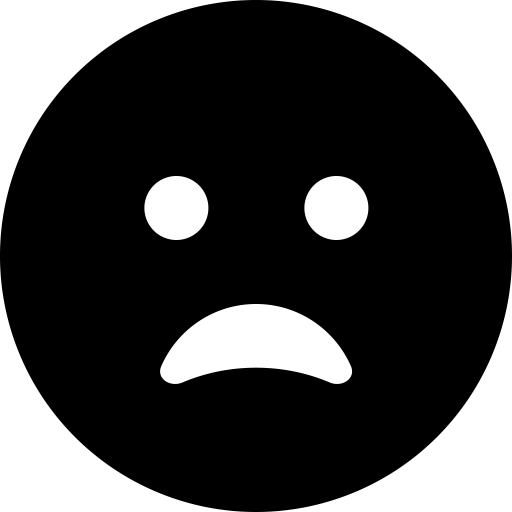
Tags: icon, FontAwesome, fa-icon, solid, face, frown, open